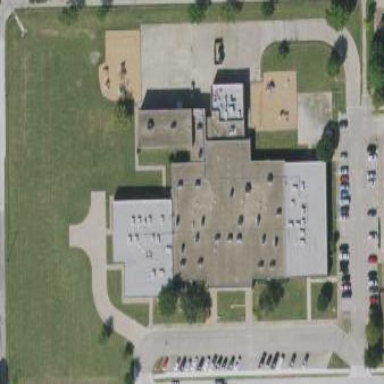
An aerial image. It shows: School.